Interaction volume radius: 10 \u00c5
Interaction volume height: 20 \u00c5
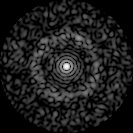
Disorder parameter: 0.8413